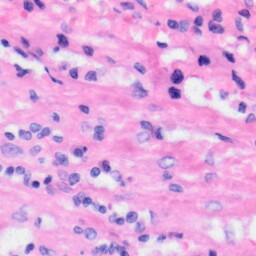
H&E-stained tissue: Liver